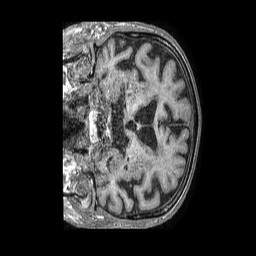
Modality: T1w
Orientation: coronal
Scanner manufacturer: philips
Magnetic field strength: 1.5 T
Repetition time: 0.007739 s
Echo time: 0.003529 s